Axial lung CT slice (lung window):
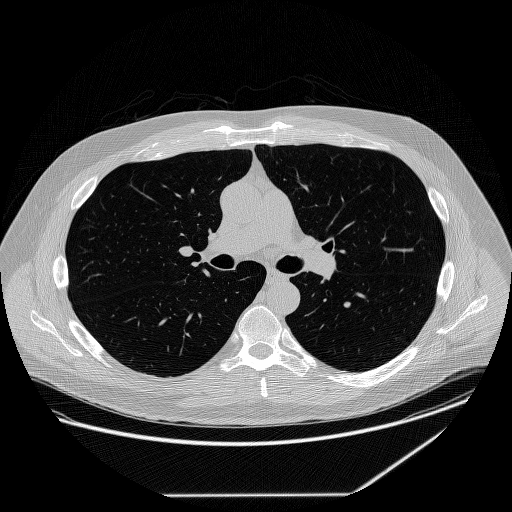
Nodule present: no